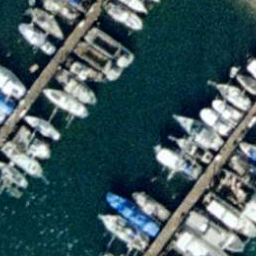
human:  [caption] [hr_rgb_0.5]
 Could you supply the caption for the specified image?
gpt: Lots of boats docked in lines at the harbor .

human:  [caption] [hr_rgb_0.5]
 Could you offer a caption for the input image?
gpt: Many boats docked in lines at the harbor and the water is deep blue .

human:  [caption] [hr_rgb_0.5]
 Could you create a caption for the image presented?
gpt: Lots of boats docked at the harbor .

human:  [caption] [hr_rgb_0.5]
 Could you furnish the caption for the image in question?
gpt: Many boats docked neatly at the harbor and just a few positions are free .

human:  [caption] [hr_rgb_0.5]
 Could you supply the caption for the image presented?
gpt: Lots of boats docked neatly at the harbor and just a few positions are free .